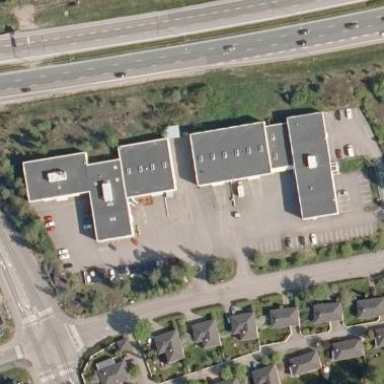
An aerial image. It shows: Office building with flat roof.